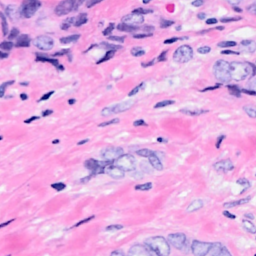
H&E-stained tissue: Breast